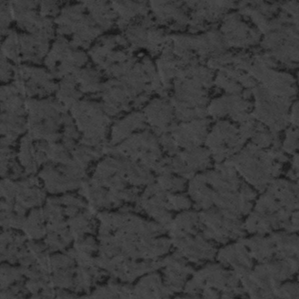
Label: frost